Question: How to define a regular expression to feature the following language?
L = {w {a, b}* | w has an even number of b's}
I tried to create the related automaton:

and from that i tried to apply the algorithm to obtain regular espression from DFA and i get this formula: 'a*ba*b'.
Could this be the right answer?
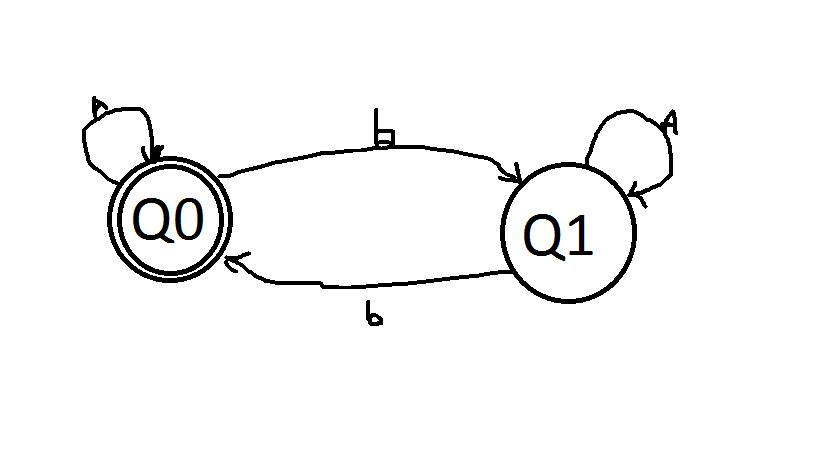
Answer: You are close but you need a 'a*' in the end of your pattern.You also need the anchors '^' and '$' for specifying the start and end of your string.Then you can put all of your regex within a capture group and use '*' to match any even number if 'b', and an 'a*' for zero number of 'b':
'''
^((a*ba*ba*)*|a*)$
'''
: '|' is a logical OR and makes your regex engine match '(a*ba*ba*)*' or 'a*'.

<URL>
You can also make it more elegant but as you are not familiar very much with regex first i suggested the preceding pattern.
For example the following will works :
'''
^(((a*b){2})*)a*$
'''